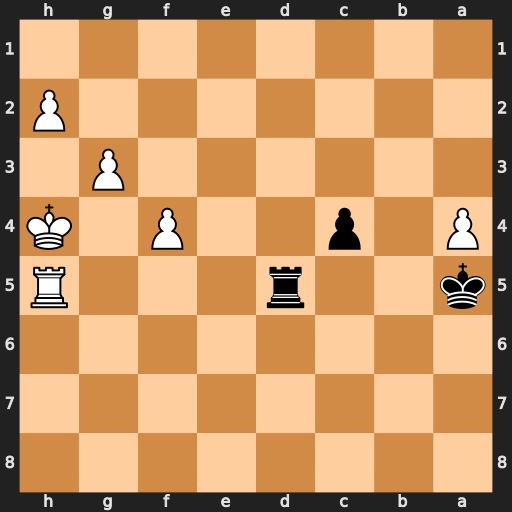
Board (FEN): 8/8/8/k2r3R/P1p2P1K/6P1/7P/8
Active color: b
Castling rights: -
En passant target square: -
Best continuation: Rxh5+ Kxh5 c3 f5 c2